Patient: sex M, age 70
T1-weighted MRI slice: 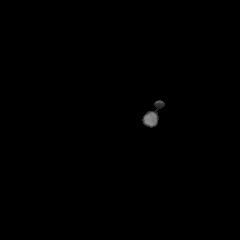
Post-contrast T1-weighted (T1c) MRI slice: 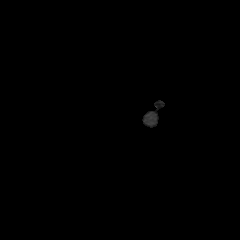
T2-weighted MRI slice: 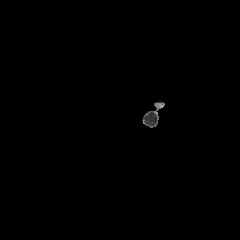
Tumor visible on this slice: no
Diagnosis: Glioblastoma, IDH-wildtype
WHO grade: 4